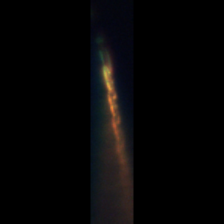
Taxon: Psuedo-nitzschia
Group: Diatoms